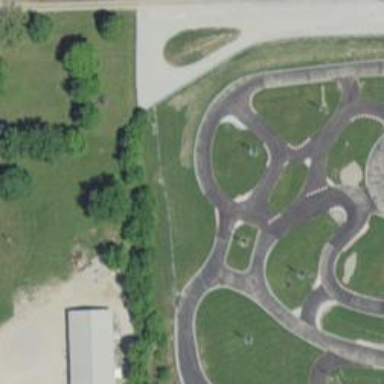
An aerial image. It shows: Karting raceway.